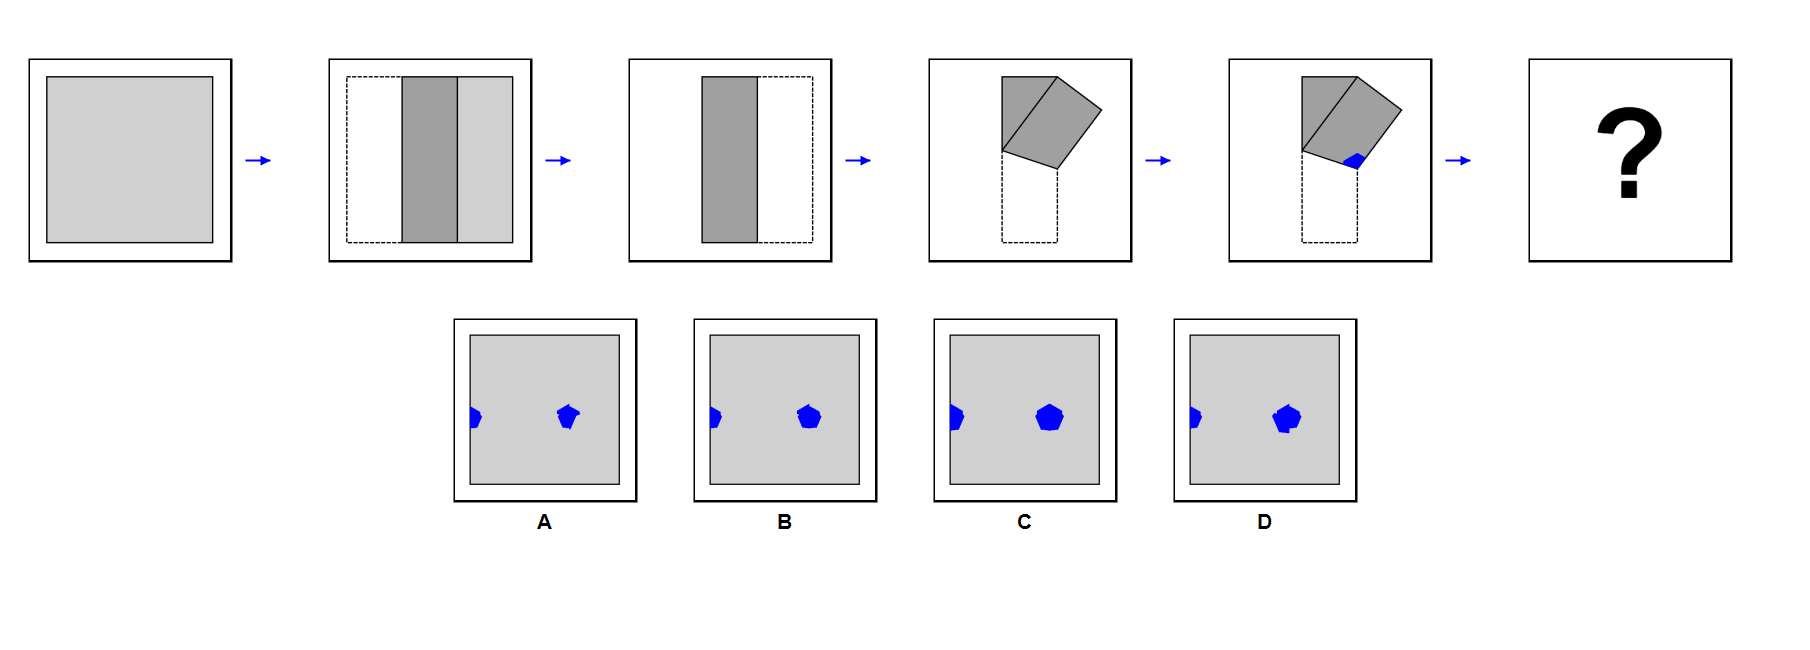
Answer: C